Question: I want to make a button fill a table cell to make the whole cell clickable. By default, the button has an auto-width, so I have to make it explicitly 100% width ('display: block' <URL>. But doing that will make the cell no longer recognize its own width. In Firefox, this is a problem when nesting the table in a container with 'overflow: scroll':

As you can see in the example, the text from the cells flows out of the cells, and the cells are far too small. The width of the is equally distributed across all cells. In the second example, I replaced the button by a div, which does not show the problem: The cells correctly get the width they require. The third example shows a more real use case with a second row making the columns wider (which is the reason the buttons need to have 'width: 100%').
'''
.wrapper {
width: 250px;
overflow-x: scroll;
background: indigo;
margin-bottom: 1em;
}
.table {
white-space: nowrap;
}
.table td {
background: lavender;
}
.table button {
font: inherit;
border: 0;
background: none;
padding: 0;
width: 100%;
}
'''
'''
<div class="wrapper">
<table class="table">
<tr>
<td><button>Some long table header A</button></td>
<td><button>Some long table header B</button></td>
<td><button>Some long table header C</button></td>
</tr>
</table>
</div>
<div class="wrapper">
<table class="table">
<tr>
<td><div>Some long table header A</div></td>
<td><div>Some long table header B</div></td>
<td><div>Some long table header C</div></td>
</tr>
</table>
</div>
<div class="wrapper">
<table class="table">
<tr>
<td><button>Table header A</button></td>
<td><button>Table header B</button></td>
<td><button>Table header C</button></td>
</tr>
<tr>
<td>Some long table content</td>
<td>Some long table content</td>
<td>Some long table content</td>
</tr>
</table>
</div>
'''
Do you have any idea how to make the cell take its required width with buttons? My alternative right now is to use divs and add ARIA roles to them, so they behave like buttons (but that feels kind of dirty).
The problem does not appear in Chrome or Internet Explorer, so there might be some Firefox-related style that is added to the button. Maybe it's possible to disable that with a browser-specific CSS property?
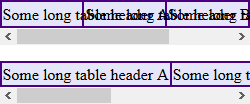
Answer: This appears to be a bug in Firefox. A bug report describing your issue has been filed here <URL>.
Looks like it could be fixed soon though given the following event in that bug report:
> I think my patches to bug 823483 will fix this (since they expand the quirk in one way (max-width too) and restrict it in another (fewer frame types); the latter is what matters here); just need to finish them (and figure out why the tests I wrote weren't all passing)...
For the time being to get the desired behaviour the simplest change seems to be:
- 'width: 100%;''min-width: 100%;''.table button'
'''
.wrapper {
width: 250px;
overflow-x: scroll;
background: indigo;
margin-bottom: 1em;
}
.table {
white-space: nowrap;
}
.table td {
background: lavender;
}
.table button {
font: inherit;
border: 0;
background: none;
padding: 0;
min-width: 100%;
}
'''
'''
<div class="wrapper">
<table class="table">
<tr>
<td><button>Some long table header A</button></td>
<td><button>Some long table header B</button></td>
<td><button>Some long table header C</button></td>
</tr>
</table>
</div>
<div class="wrapper">
<table class="table">
<tr>
<td><div>Some long table header A</div></td>
<td><div>Some long table header B</div></td>
<td><div>Some long table header C</div></td>
</tr>
</table>
</div>
<div class="wrapper">
<table class="table">
<tr>
<td><button>Table header A</button></td>
<td><button>Table header B</button></td>
<td><button>Table header C</button></td>
</tr>
<tr>
<td>Some long table content</td>
<td>Some long table content</td>
<td>Some long table content</td>
</tr>
</table>
</div>
'''